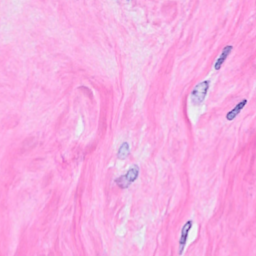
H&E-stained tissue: Breast